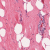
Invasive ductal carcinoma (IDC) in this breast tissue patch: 0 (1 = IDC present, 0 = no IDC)